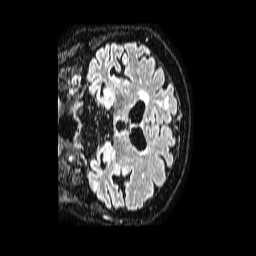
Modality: FLAIR
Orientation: coronal
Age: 73
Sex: female
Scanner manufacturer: philips
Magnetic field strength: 1.5 T
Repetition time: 4.8 s
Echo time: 0.3 s